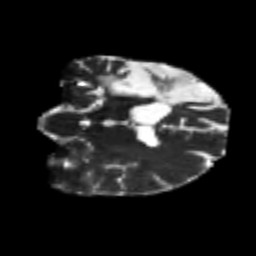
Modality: T2w
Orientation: coronal
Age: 38
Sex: female
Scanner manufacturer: siemens
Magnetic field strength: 3 T
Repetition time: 8.2 s
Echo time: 0.099 s